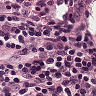
Metastatic tissue present: no